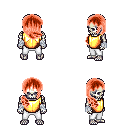
a pixel art fantasy rpg character, male body template, skeleton, gold chest armor, white pants, red right-swept hairstyle, white cloth bandages, four views (front, back, left, right), 2x2 character sprite sheet, small pixel art, hard edges, no anti-aliasing